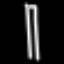
Label: fork